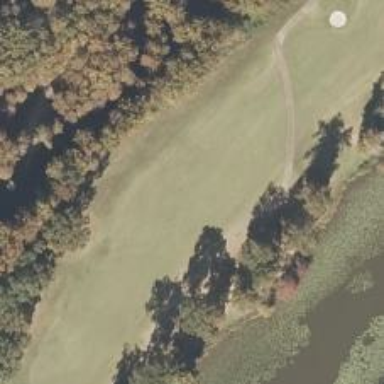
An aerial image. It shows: Golf hole.